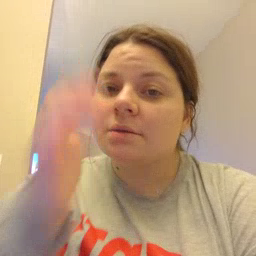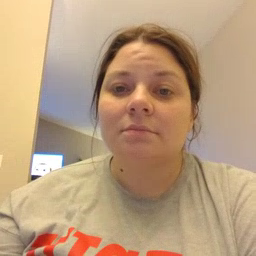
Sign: grass